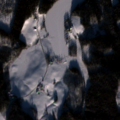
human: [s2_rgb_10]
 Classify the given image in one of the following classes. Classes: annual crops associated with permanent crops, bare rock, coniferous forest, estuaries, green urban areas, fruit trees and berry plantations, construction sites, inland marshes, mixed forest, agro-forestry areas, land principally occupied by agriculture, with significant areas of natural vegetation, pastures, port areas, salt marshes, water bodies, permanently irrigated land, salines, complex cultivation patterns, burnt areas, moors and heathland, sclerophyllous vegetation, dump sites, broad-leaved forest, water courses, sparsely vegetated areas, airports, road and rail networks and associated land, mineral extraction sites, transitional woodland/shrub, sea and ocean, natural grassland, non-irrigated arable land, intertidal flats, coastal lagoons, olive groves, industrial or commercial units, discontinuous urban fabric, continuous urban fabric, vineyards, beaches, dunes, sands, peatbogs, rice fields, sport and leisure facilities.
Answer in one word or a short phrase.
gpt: non-irrigated arable land, coniferous forest, mixed forest, water bodies